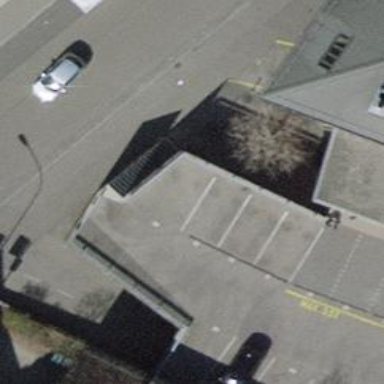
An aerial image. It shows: Steps made of asphalt.